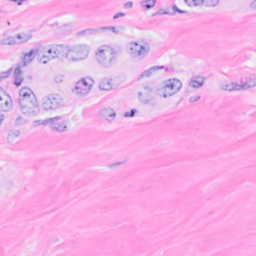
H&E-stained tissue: Breast